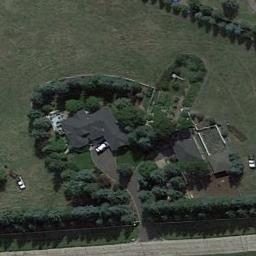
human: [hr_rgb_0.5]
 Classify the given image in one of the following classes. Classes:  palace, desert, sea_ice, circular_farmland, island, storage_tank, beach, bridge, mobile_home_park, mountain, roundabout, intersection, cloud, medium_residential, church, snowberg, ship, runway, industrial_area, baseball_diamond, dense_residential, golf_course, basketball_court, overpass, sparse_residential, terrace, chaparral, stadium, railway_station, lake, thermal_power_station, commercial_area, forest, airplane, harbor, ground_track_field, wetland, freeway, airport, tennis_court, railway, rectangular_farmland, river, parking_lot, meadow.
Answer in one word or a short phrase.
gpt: sparse_residential